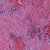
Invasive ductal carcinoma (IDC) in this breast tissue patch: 0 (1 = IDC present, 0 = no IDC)